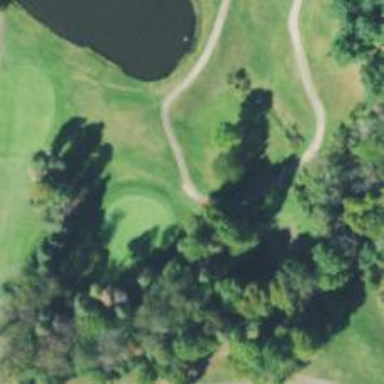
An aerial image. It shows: Path for both road and golf.